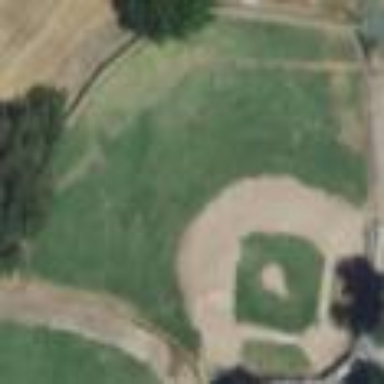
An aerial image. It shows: Baseball pitch for leisure land activities.